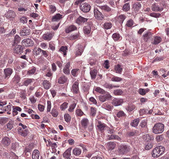
Tumor epithelial tissue: yes
Tumor-associated stroma tissue: no
Normal tissue: no